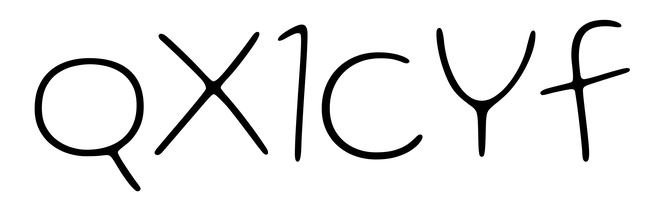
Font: Gluten_Thin